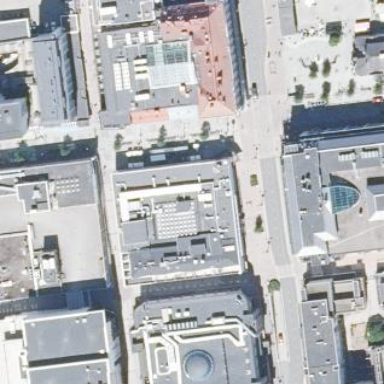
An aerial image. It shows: Mall building.